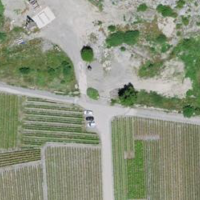
EUNIS habitat code: 40
Species observed at this site:
Pontia edusa
Convolvulus arvensis
Eurydema ventralis
Argynnis paphia
Falco peregrinus
Buteo buteo
Chlorophorus varius
Circaetus gallicus
Sylvia atricapilla
Hippolais polyglotta
Pernis apivorus
Phoenicurus ochruros
Bubo bubo
Euplagia quadripunctaria
Tichodroma muraria
Corvus corax
Podarcis muralis
Monticola solitarius
Linaria cannabina
Carcharodus alceae
Fringilla coelebs
Clematis vitalba
Ptyonoprogne rupestris
Sphex funerarius
Passer montanus
Turdus merula
Carduelis carduelis
Tachymarptis melba
Emberiza cia
Delphinium consolida
Melanargia galathea
Polyommatus icarus
Phylloscopus trochilus
Accipiter nisus